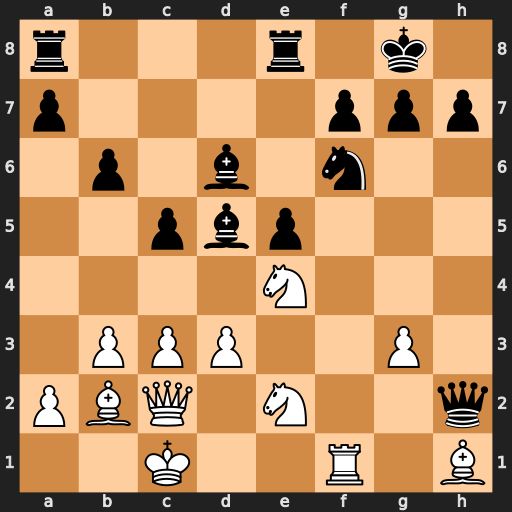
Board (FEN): r3r1k1/p4ppp/1p1b1n2/2pbp3/4N3/1PPP2P1/PBQ1N2q/2K2R1B
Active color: w
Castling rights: -
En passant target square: -
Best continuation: Nxf6+ gxf6 Bxd5